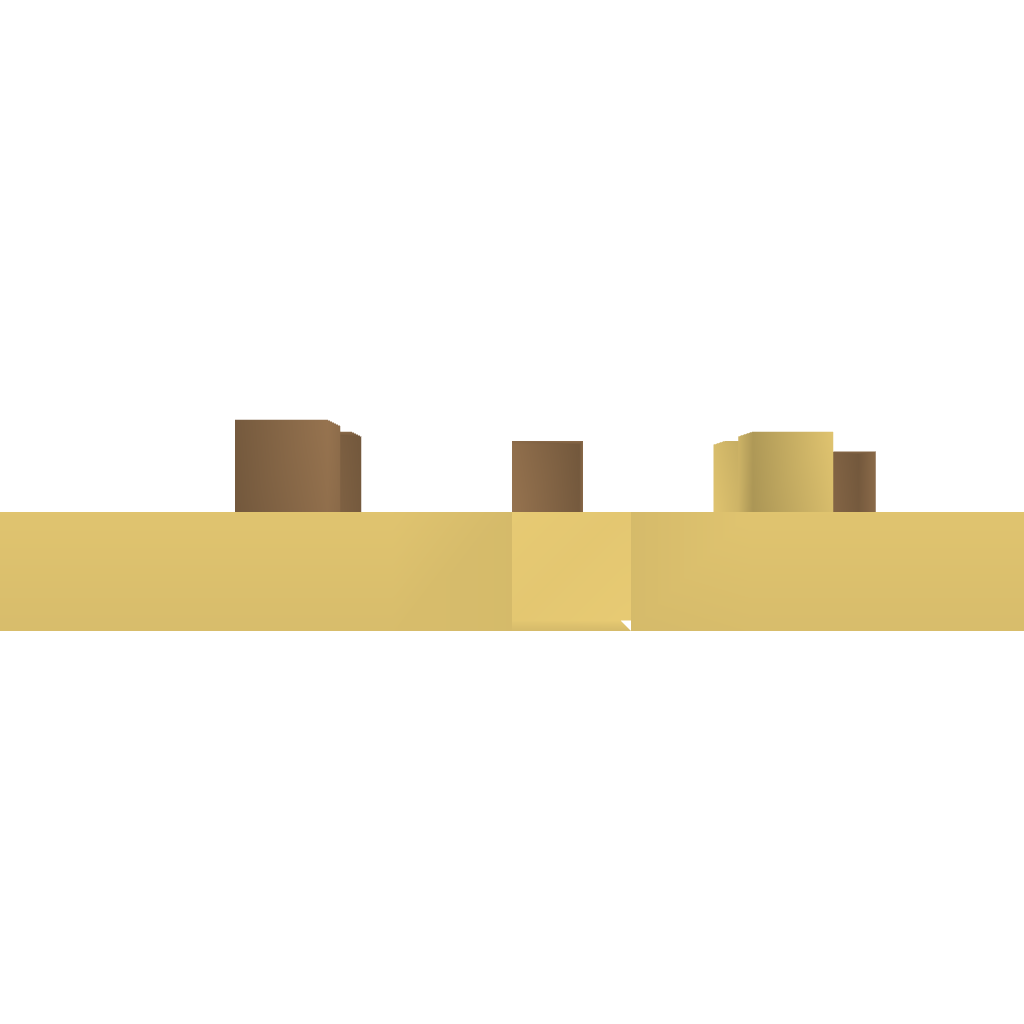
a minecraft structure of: Map teleportation System bad low quality